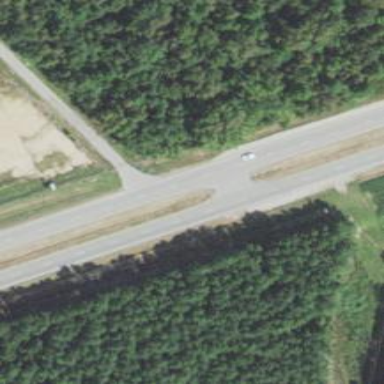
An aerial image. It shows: Trunk link highway.